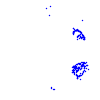
Particle: pion